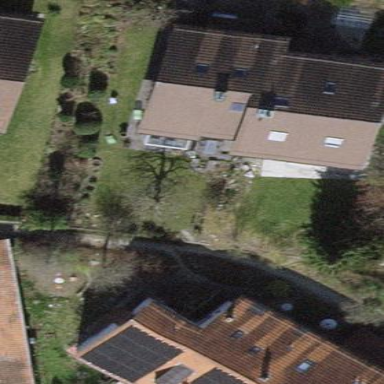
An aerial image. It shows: Building with tiled roof.